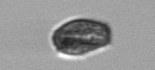
Label: Pseudochattonella_farcimen